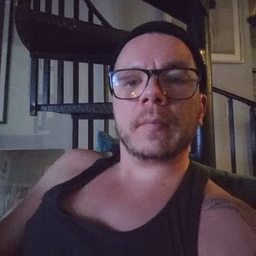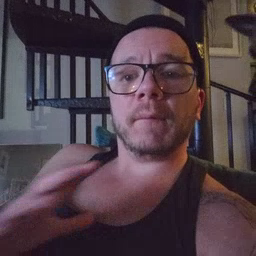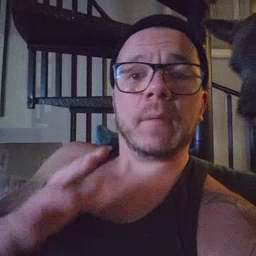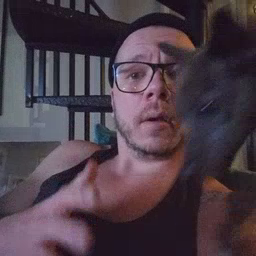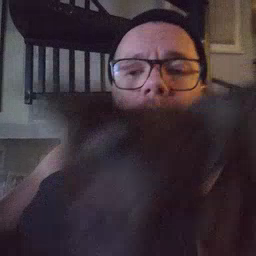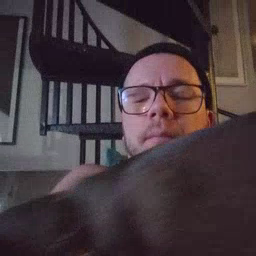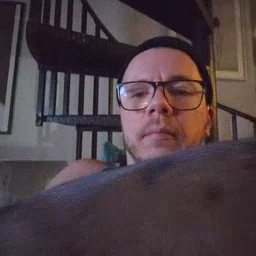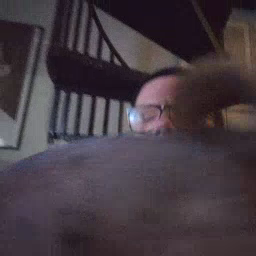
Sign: fine